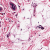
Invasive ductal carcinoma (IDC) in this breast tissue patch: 0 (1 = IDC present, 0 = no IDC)